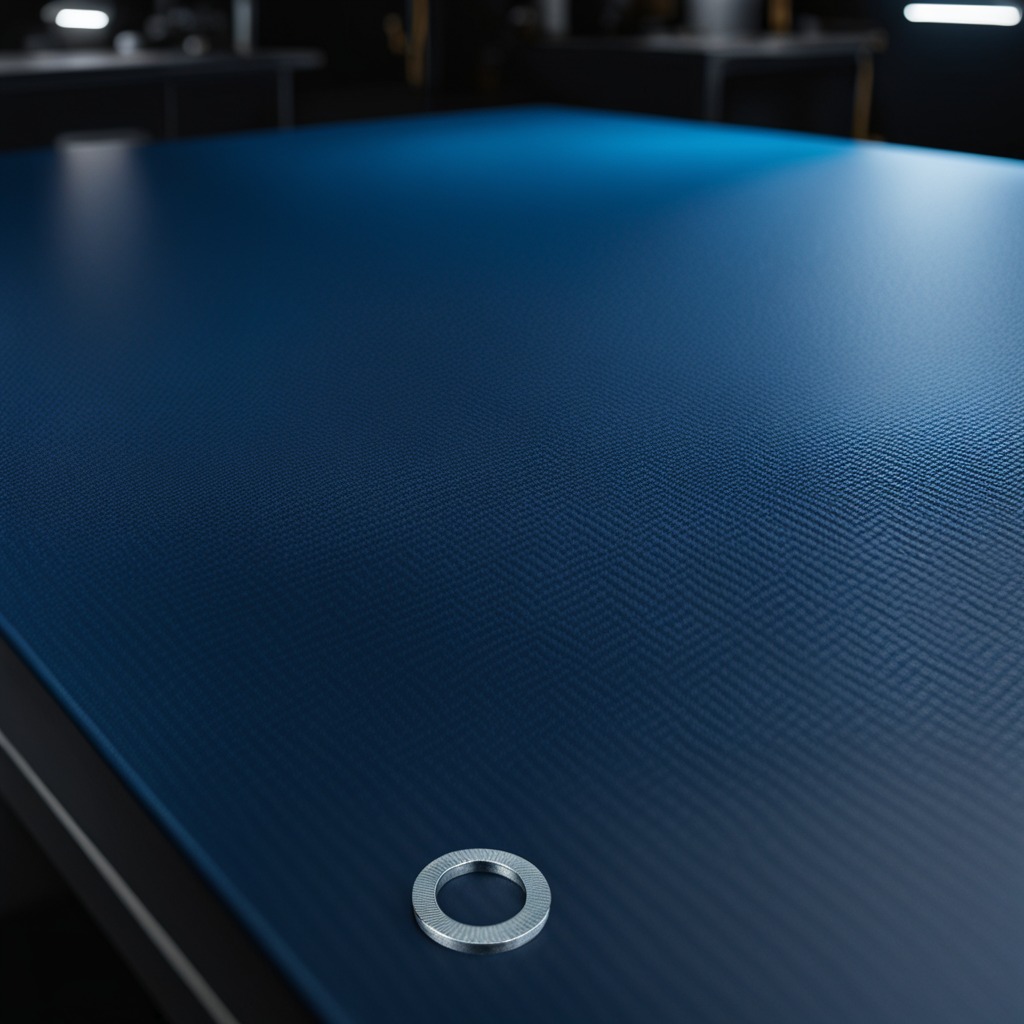
A flat metal washer is lying on a clean granite tabletop covered with a blue rubber mat inside a workshop at night dim ambient light soft shadows worn but beneath the mat